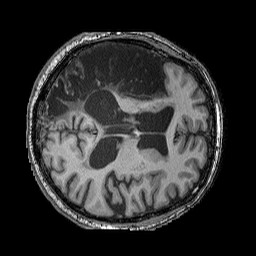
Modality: T1w
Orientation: axial
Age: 51
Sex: male
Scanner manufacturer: siemens
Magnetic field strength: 3 T
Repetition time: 2.25 s
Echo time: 0.00411 s